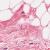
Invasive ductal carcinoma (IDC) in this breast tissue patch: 0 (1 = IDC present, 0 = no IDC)